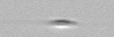
Label: Cylindrotheca_morphotype1